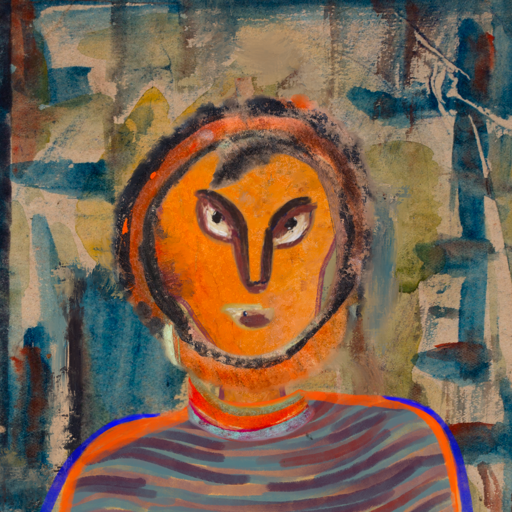
Background: Orphan, Head And Neck Front: Hypocrite, Face Front: After_Raid, Bust: Experience, Hair Front: Childish, Head Accessory: Blank, Second Necklace: Blank, Necklace: Sisters, Baby: Blank